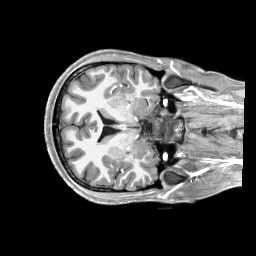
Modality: T1w
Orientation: axial